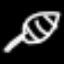
Label: leaf